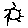
Label: sun